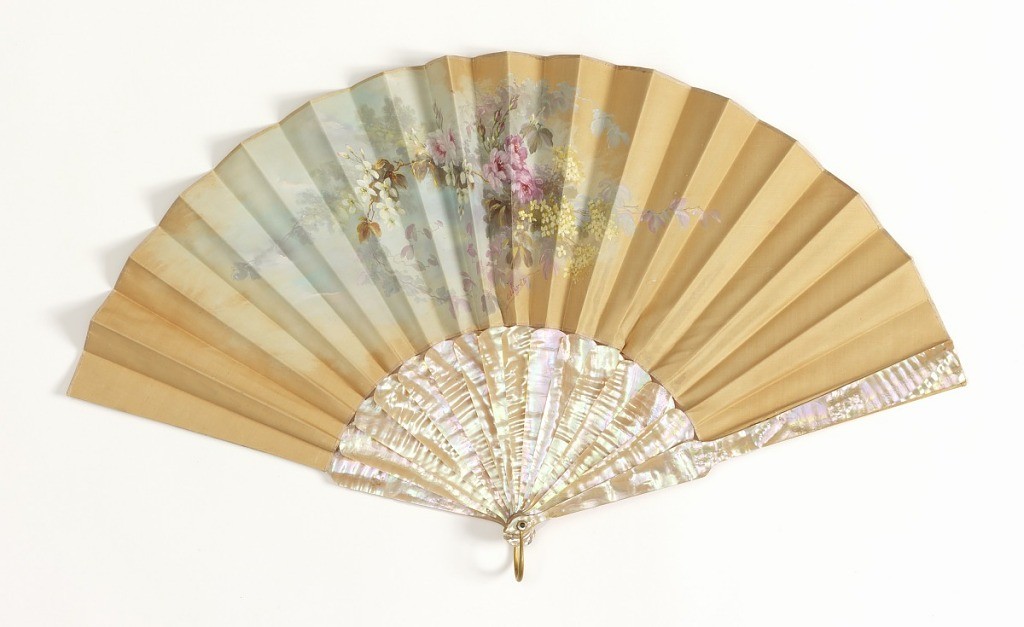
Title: Pleated fan
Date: ca. 1880
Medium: Gouache-painted silk leaf, mother-of-pearl sticks
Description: Pleated fan, white silk leaf painted with flowers in gouache on the obverse. Reverse blank. Plain mother-of-pearl sticks.